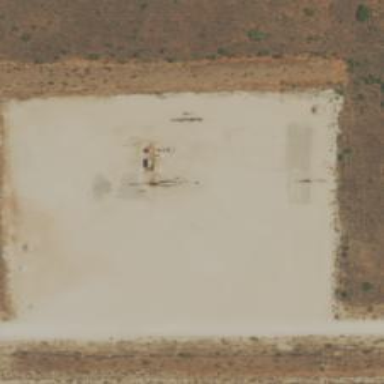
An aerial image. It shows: Petroleum well.